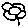
Label: flower